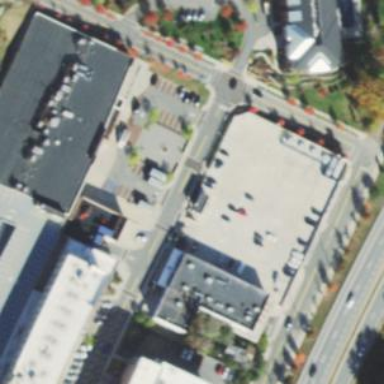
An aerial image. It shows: Retail building housing supermarket.